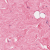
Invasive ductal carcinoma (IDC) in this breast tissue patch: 0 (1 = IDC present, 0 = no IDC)